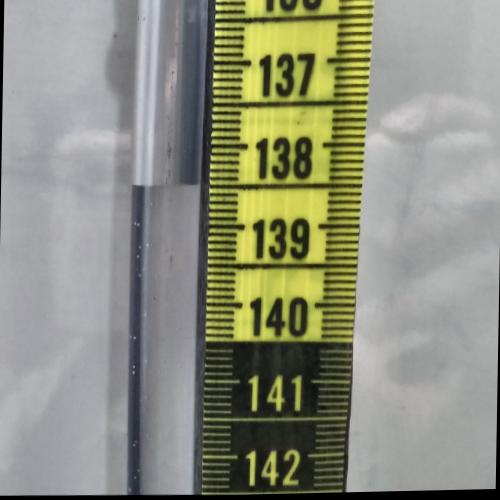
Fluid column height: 138.5 cm